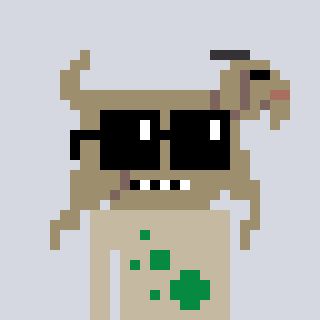
a pixel art character with square black sunglasses, a goat-shaped head and a bege-colored body on a cool background